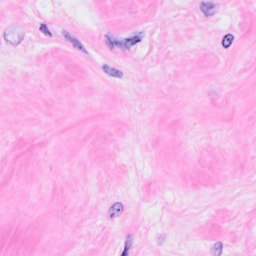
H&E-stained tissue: Breast